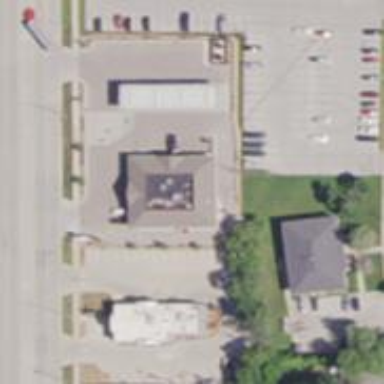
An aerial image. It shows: Convenience shop.